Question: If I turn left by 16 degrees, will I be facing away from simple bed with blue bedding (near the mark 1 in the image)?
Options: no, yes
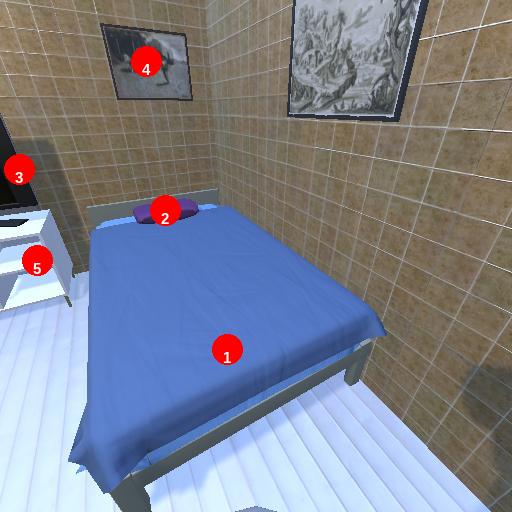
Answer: no